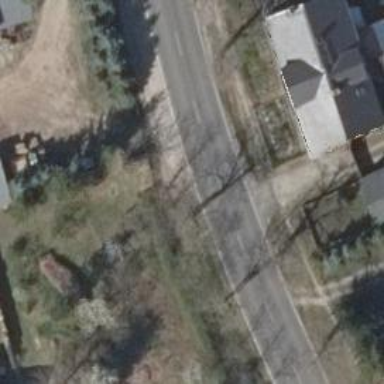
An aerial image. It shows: Secondary road with asphalt surface.